Field crop: maize
Growth stage: 2
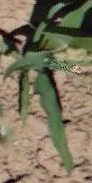
Species: maize